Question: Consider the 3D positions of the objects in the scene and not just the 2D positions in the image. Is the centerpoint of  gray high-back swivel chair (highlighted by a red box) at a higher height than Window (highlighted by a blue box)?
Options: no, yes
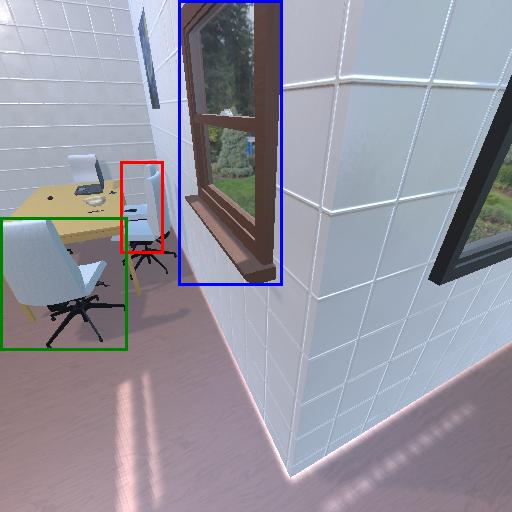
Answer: no